Field crop: maize
Growth stage: 2
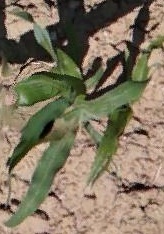
Species: maize